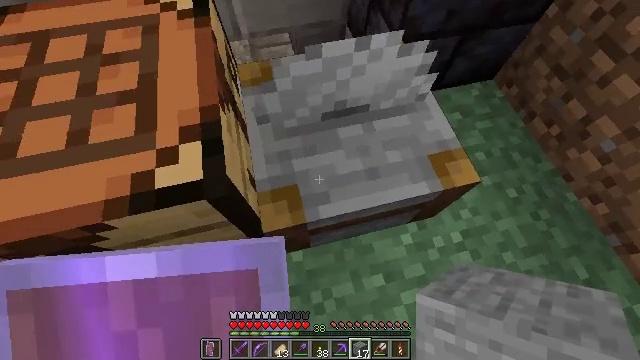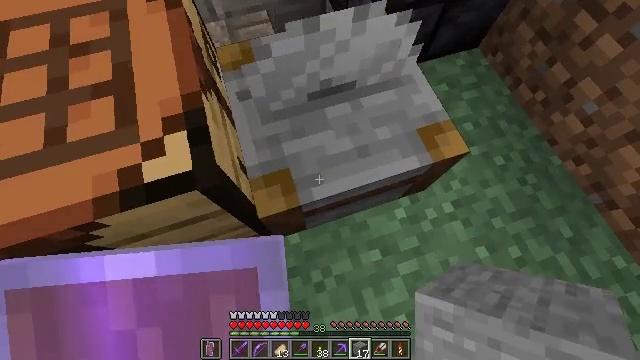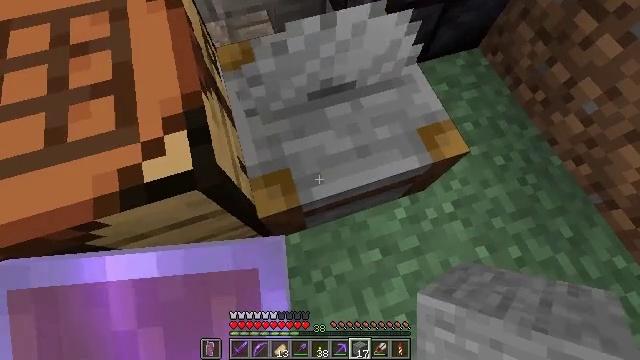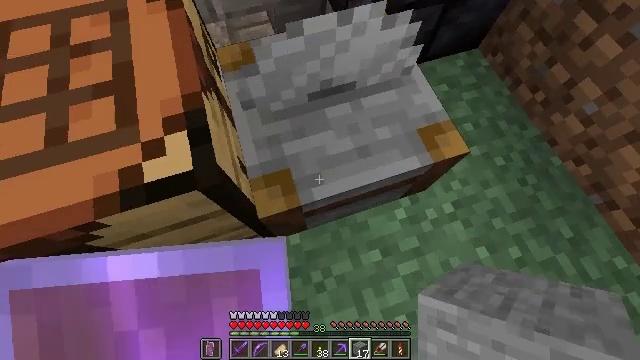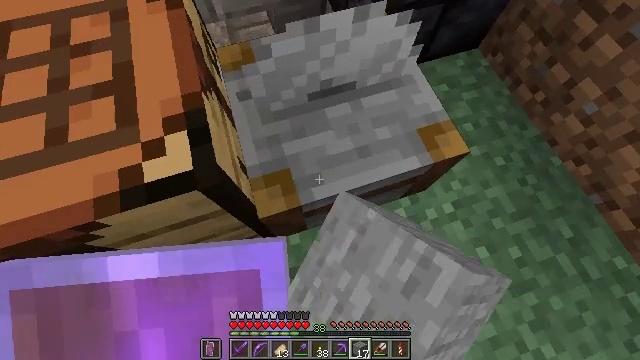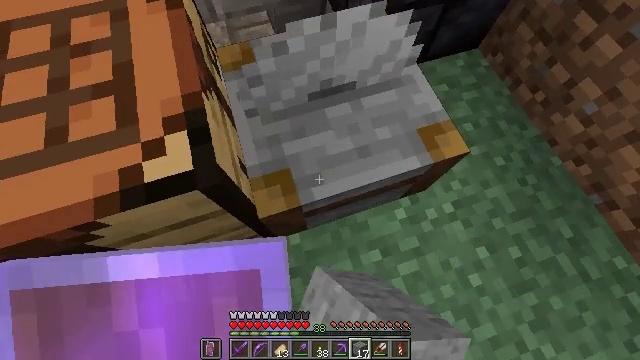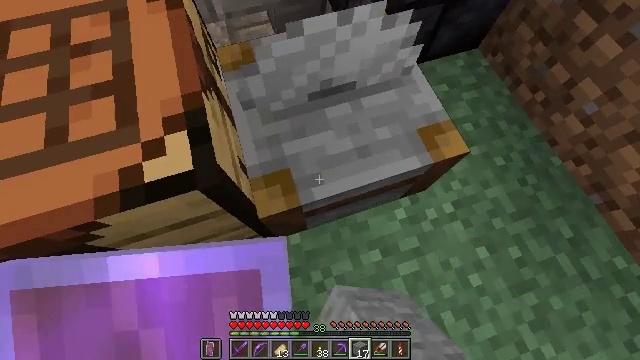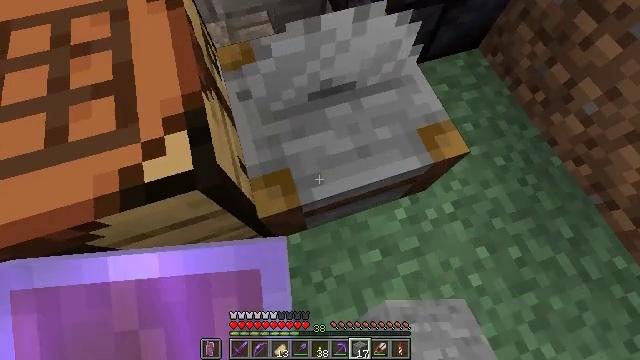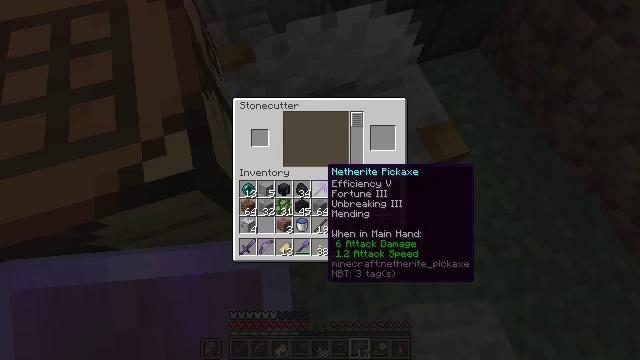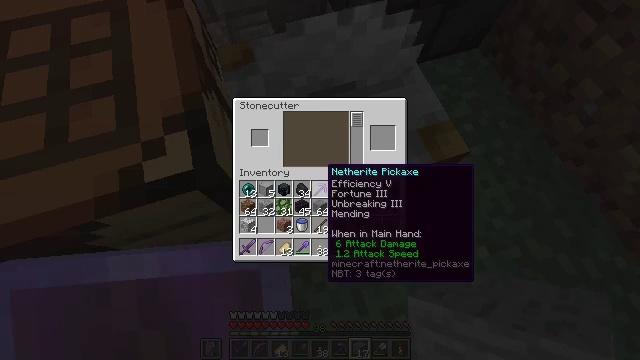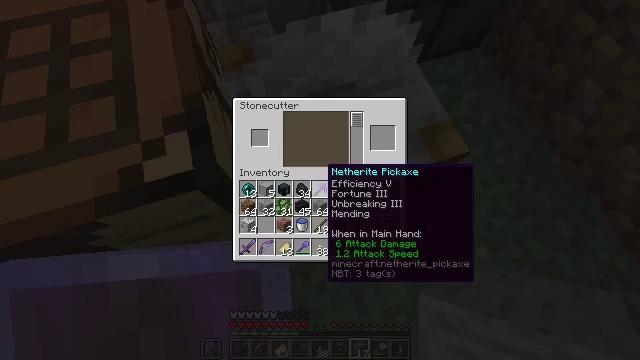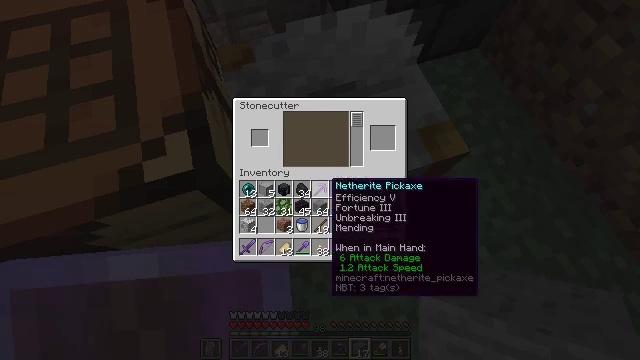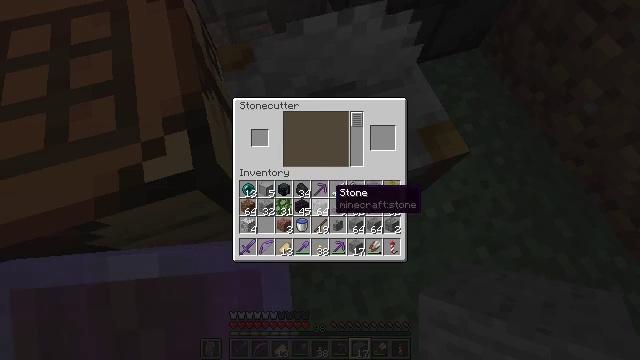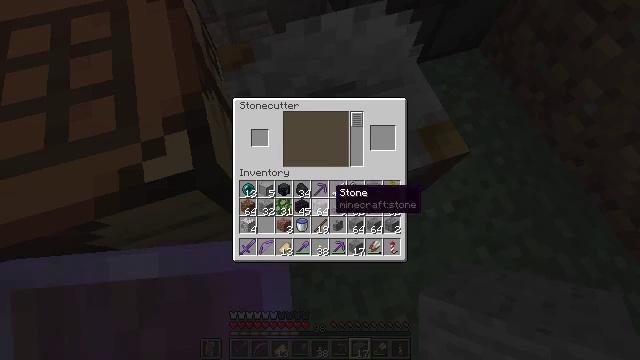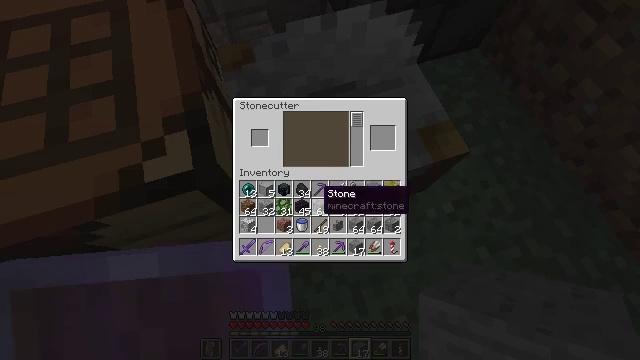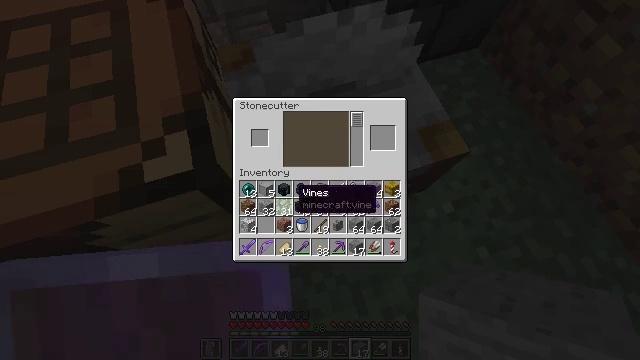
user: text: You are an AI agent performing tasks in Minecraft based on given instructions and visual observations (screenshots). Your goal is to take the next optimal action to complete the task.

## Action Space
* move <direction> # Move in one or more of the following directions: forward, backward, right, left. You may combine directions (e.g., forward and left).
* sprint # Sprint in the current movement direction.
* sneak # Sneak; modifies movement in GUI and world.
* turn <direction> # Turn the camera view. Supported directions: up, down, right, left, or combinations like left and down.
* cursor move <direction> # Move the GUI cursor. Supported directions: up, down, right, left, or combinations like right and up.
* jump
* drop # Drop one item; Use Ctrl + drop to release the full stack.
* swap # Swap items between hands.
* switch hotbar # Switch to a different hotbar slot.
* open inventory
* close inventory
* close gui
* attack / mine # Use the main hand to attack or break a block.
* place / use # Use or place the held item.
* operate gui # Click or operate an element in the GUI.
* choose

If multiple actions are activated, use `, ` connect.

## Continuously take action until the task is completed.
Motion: motion action
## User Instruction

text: Use the crafting table to craft stone bricks from stone.
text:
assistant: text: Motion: turn right and down
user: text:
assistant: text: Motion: no_op
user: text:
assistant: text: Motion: use / place
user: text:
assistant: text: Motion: use / place
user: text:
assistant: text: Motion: use / place
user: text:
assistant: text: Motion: no_op
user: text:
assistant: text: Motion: no_op
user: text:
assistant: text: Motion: no_op
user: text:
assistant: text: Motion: no_op
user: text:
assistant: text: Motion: no_op
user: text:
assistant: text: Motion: turn down
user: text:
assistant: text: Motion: turn down
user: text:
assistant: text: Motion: no_op
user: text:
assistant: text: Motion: turn left
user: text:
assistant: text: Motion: turn left
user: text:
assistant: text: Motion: turn left
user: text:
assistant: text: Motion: no_op
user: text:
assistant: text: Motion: no_op
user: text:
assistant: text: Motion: no_op
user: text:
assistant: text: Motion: no_op
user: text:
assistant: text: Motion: turn right and down
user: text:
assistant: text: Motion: turn right and down
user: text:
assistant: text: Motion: turn right
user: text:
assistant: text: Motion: turn right
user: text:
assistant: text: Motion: no_op
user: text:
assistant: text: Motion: no_op
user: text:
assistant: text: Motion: no_op
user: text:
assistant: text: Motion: no_op
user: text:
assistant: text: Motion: no_op
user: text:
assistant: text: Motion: no_op